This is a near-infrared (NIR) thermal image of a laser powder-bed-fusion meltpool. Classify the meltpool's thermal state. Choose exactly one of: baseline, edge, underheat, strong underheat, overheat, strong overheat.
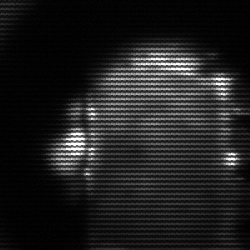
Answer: baseline